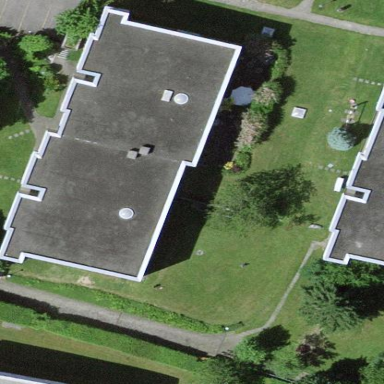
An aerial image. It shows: Image showing building with apartments.